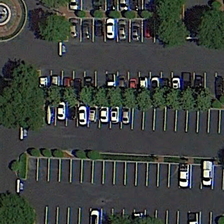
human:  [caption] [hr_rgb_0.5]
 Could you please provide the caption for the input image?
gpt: many cars are parked in a parking lot near some green trees .

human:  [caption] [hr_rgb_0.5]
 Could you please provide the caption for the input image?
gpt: many cars are parked in a parking lot near some green trees .

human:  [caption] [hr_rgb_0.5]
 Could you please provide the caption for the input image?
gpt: many cars are parked in a parking lot near some green trees .

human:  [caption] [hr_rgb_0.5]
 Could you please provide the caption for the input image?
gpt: many cars are parked in a parking lot near some green trees .

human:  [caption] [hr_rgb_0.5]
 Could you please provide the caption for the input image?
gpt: many cars are parked in a parking lot near some green trees .